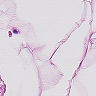
Metastatic tissue present: no